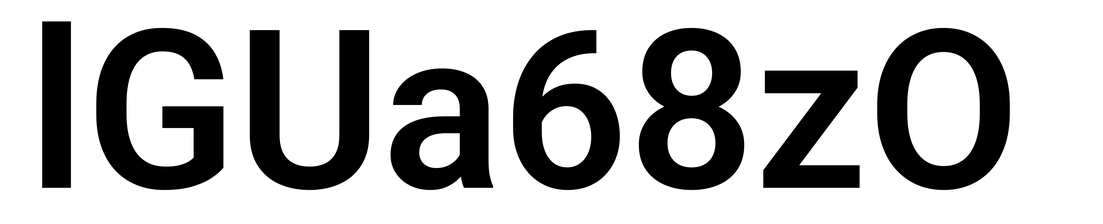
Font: Roboto_SemiBold